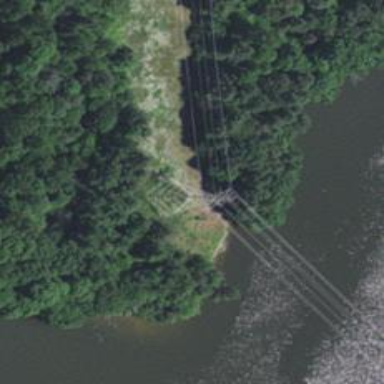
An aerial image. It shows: Power tower.